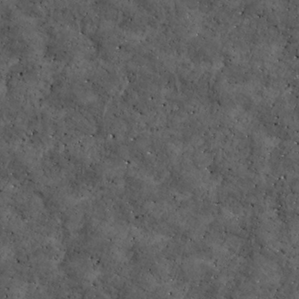
Label: non_frost